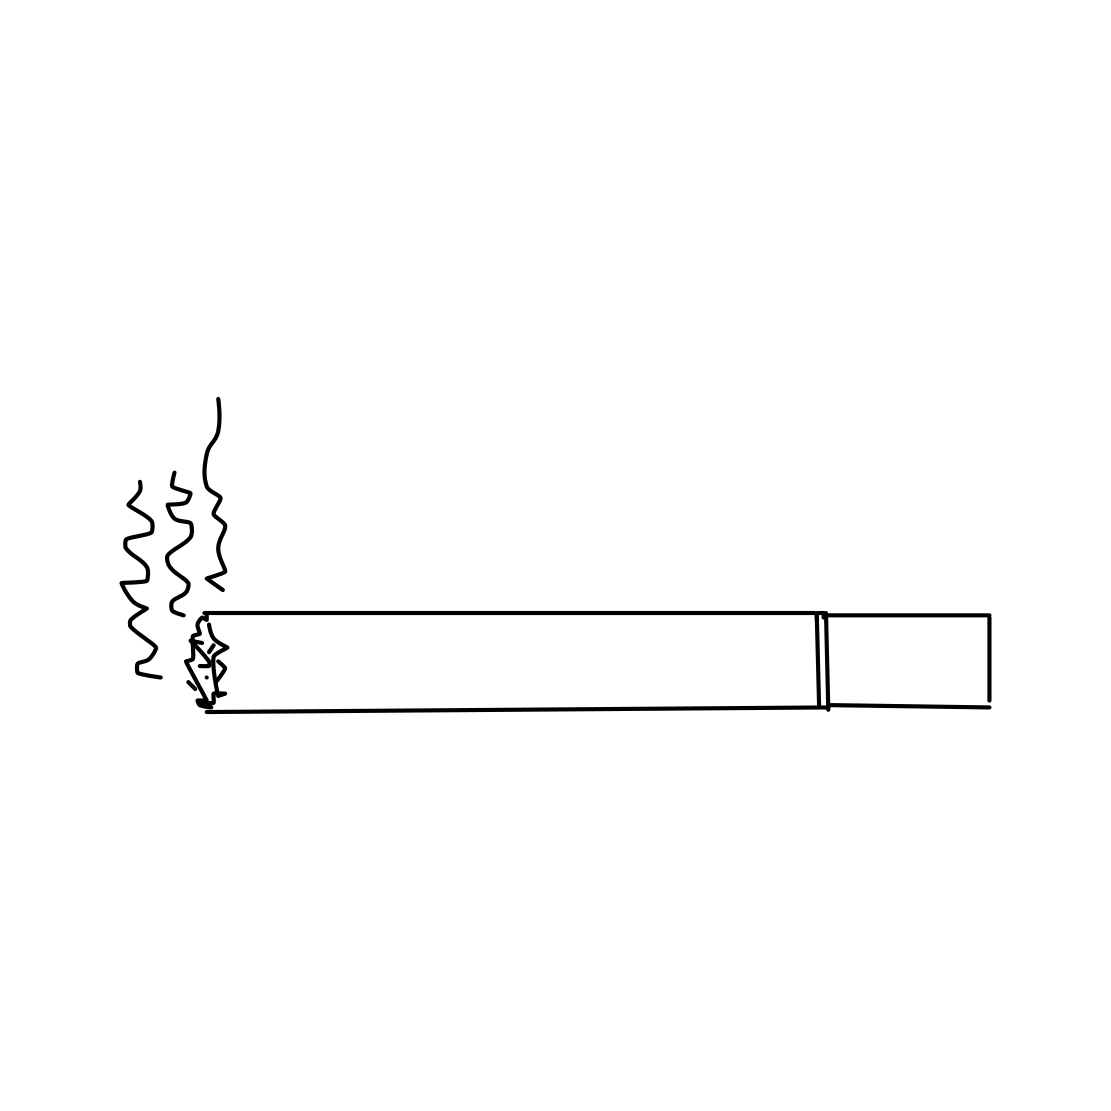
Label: cigarette